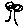
Label: tree